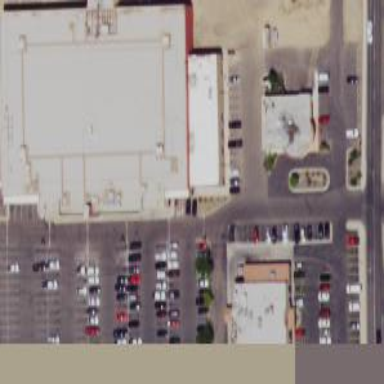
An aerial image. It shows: Building used as fitness center.